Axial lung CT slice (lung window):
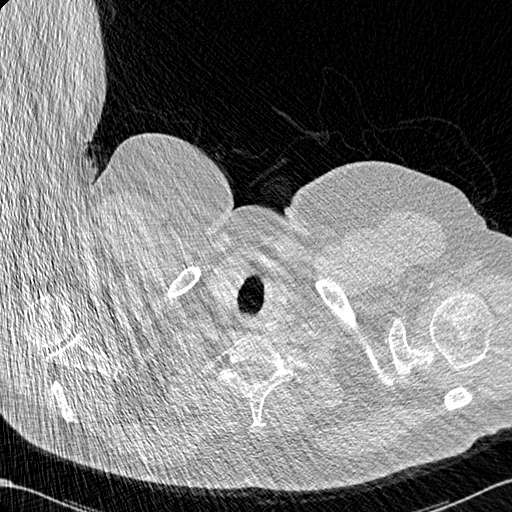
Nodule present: no